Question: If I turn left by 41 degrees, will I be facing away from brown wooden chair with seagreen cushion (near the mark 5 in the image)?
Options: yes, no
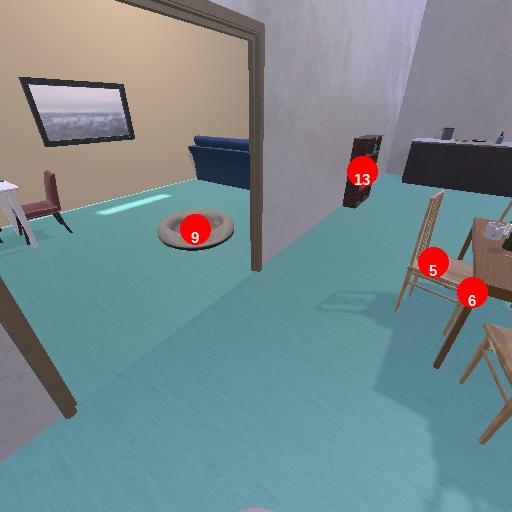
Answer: yes